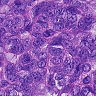
Metastatic tissue present: yes